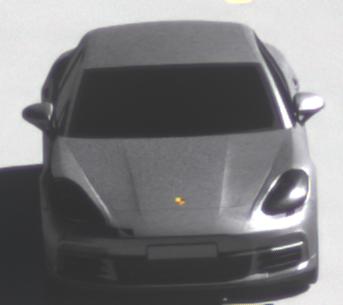
Make: Porsche
Model: Panamera
Detailed model: Panamera (971)
Model produced from: 2016/11
Model produced until: 2018/08
Doors: 5
Color: gray
Road condition: wet road
Daytime: midday
Contrast: high contrast